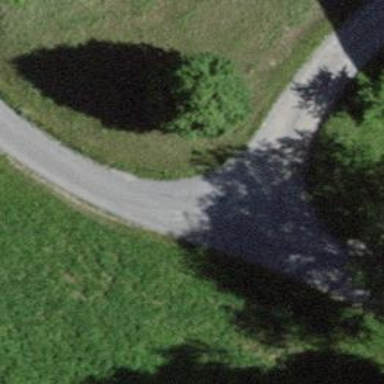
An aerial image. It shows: Unclassified road with asphalt surface.